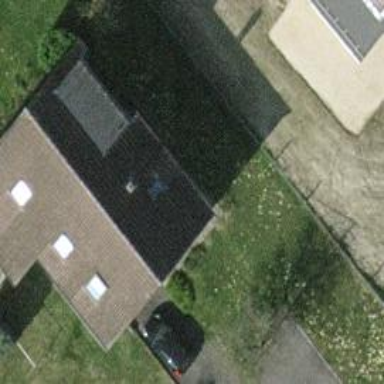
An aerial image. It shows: Detached building.